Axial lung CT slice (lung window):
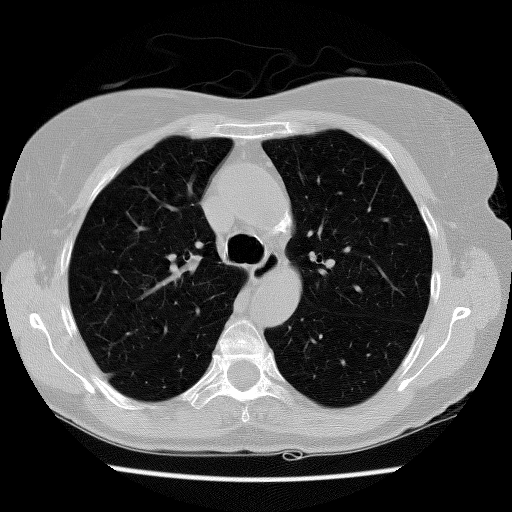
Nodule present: no